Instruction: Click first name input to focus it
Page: traveler
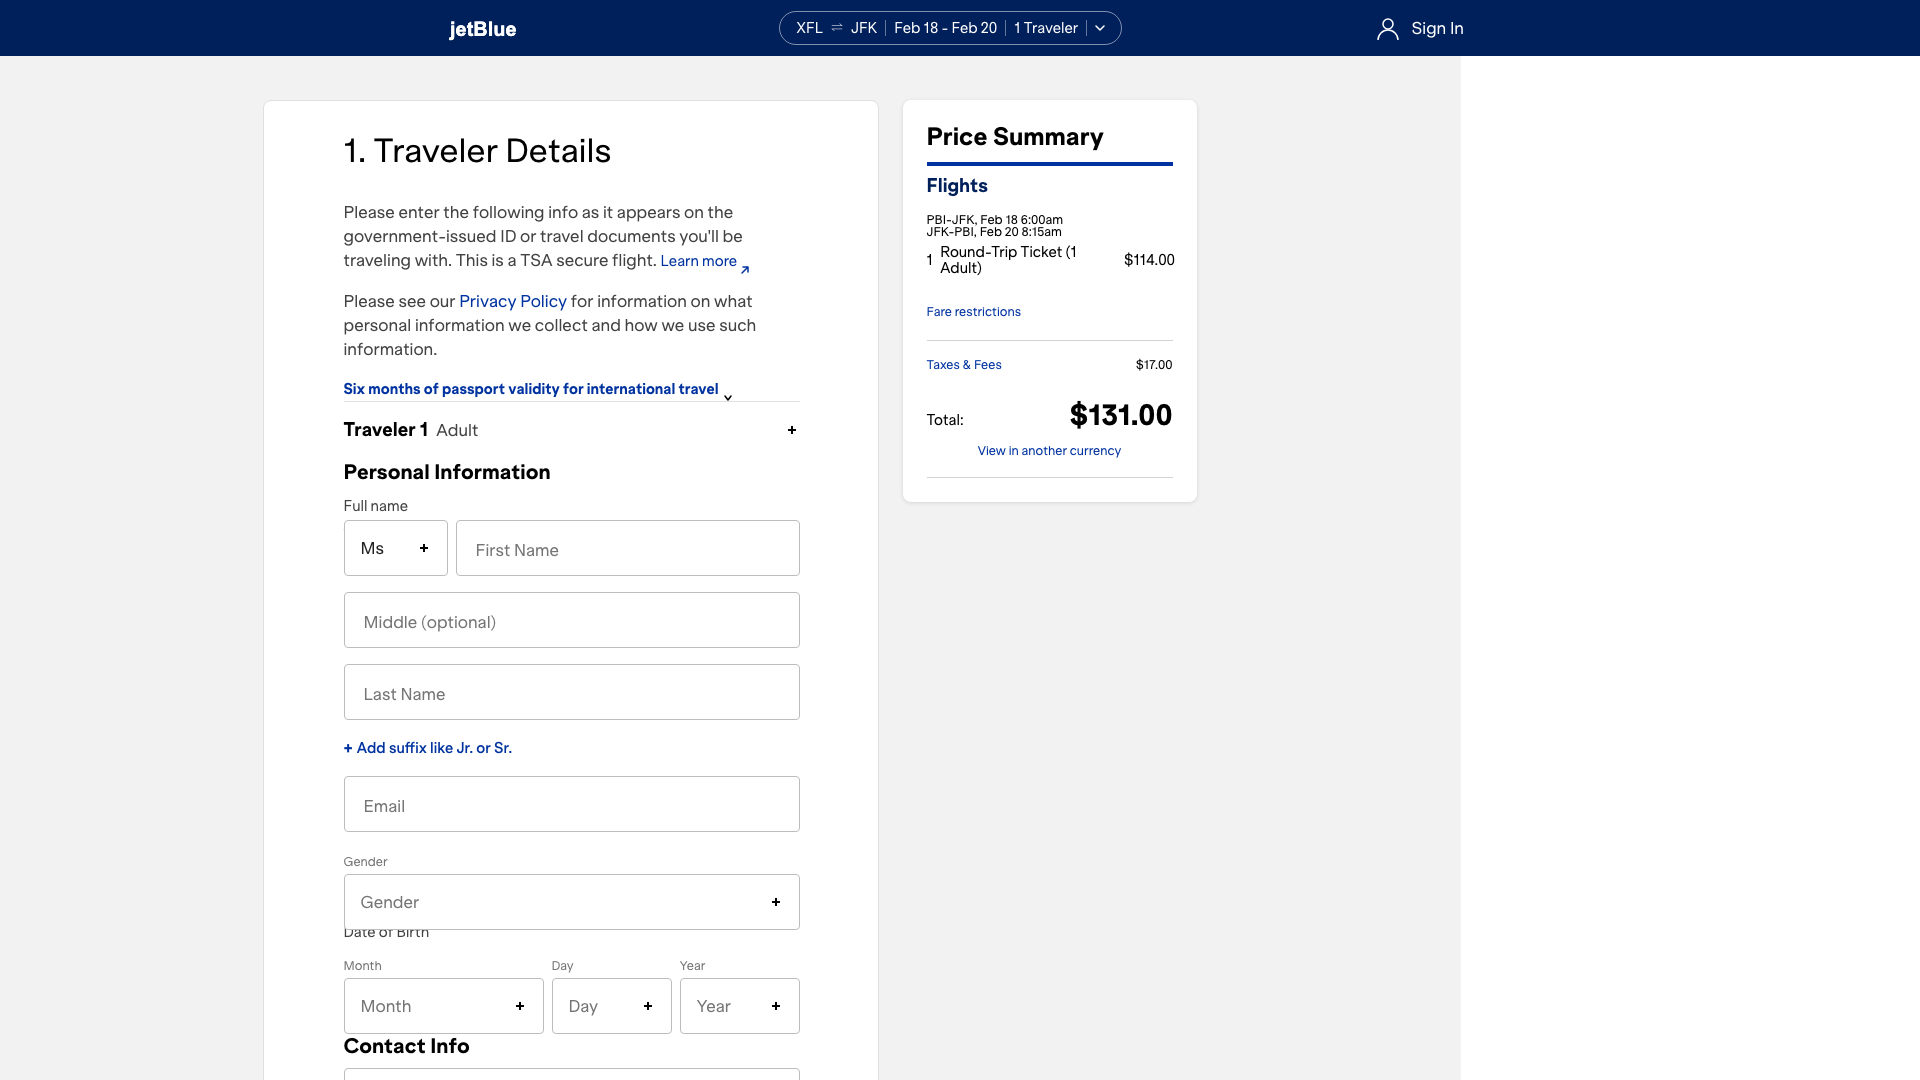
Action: click